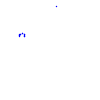
Particle: proton